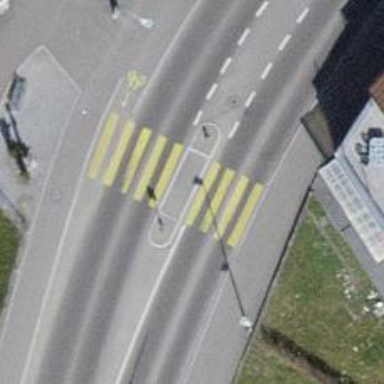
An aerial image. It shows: Kerb serving as barrier.